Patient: sex F, age 60
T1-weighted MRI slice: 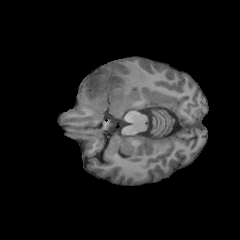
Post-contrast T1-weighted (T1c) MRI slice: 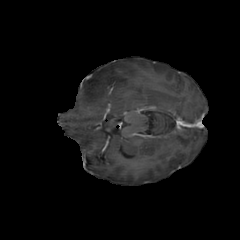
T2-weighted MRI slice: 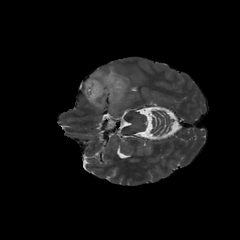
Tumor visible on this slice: yes
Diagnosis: Astrocytoma, IDH-mutant
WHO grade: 3